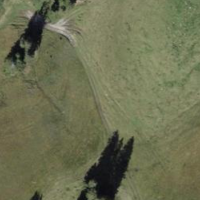
EUNIS habitat code: 23
Species observed at this site:
Parnassia palustris
Cardamine pratensis